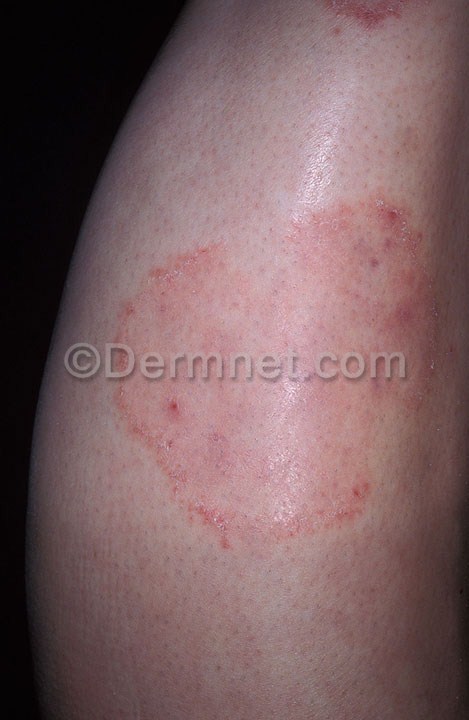
Disease: Tinea Ringworm Candidiasis and other Fungal Infections